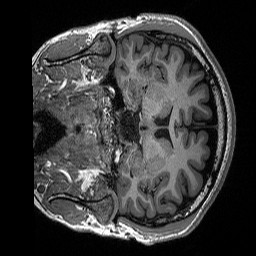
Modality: T1w
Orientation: coronal
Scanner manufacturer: siemens
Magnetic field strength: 3 T
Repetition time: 2.3 s
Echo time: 0.00298 s